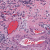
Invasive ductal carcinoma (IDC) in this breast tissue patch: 0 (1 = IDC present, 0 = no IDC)